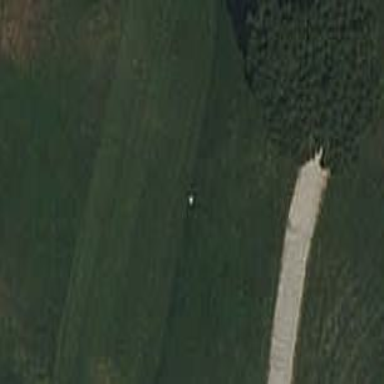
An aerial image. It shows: Golf tee.